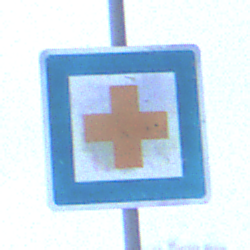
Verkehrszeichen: ErsteHilfe
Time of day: Midday
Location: Outdoor (Nature)
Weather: Overcast
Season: Winter
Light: Natural